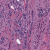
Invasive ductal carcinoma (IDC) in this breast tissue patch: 1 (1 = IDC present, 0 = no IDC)